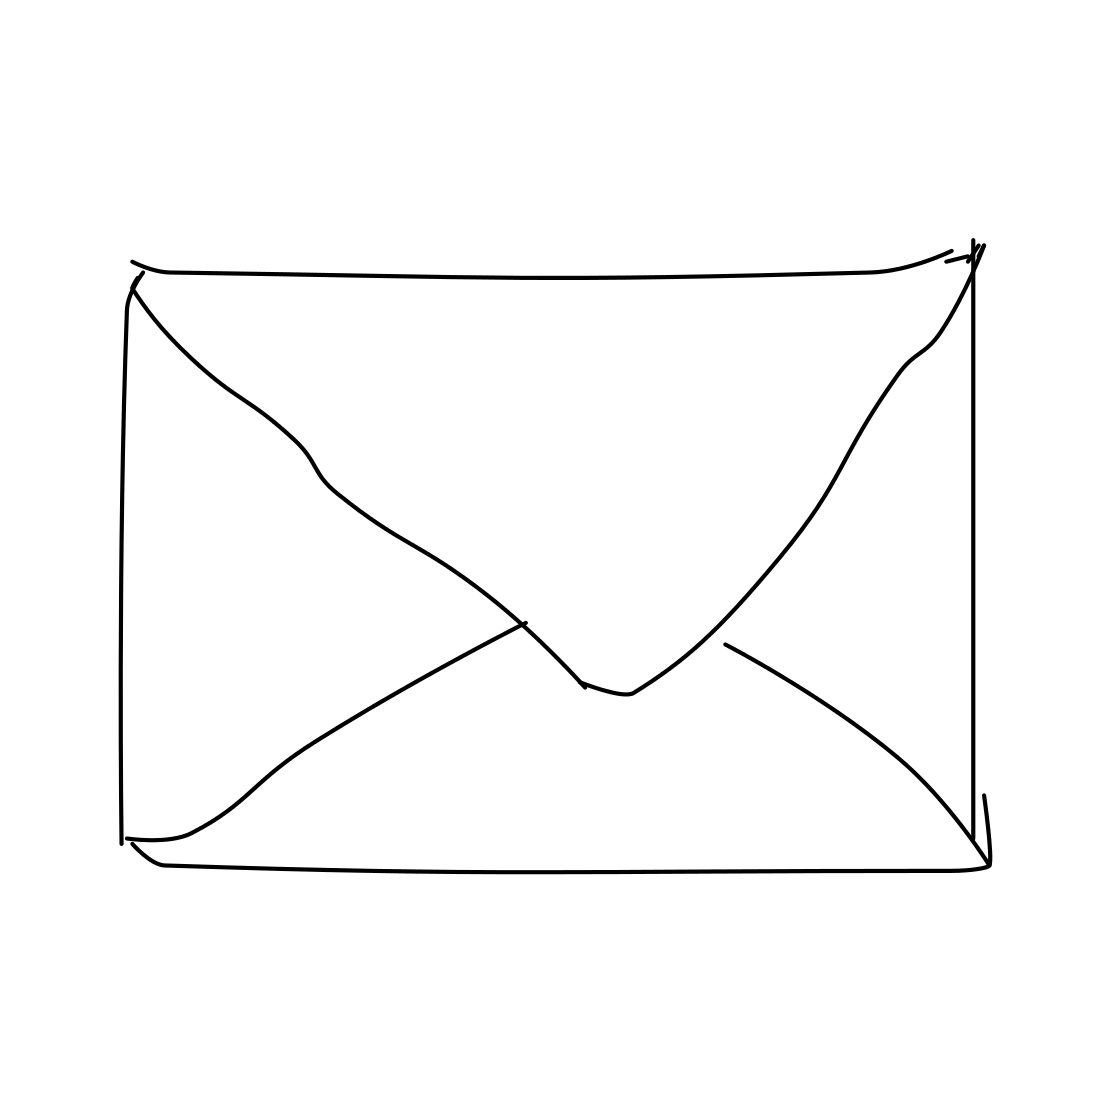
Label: envelope